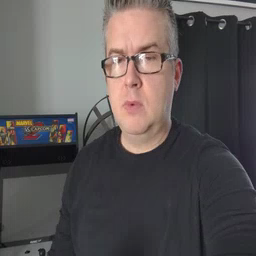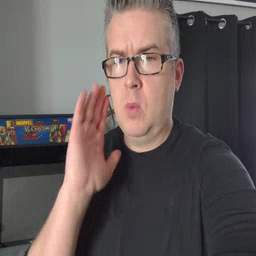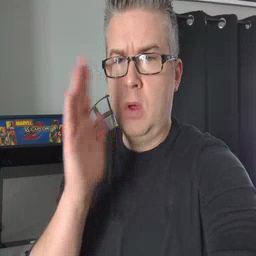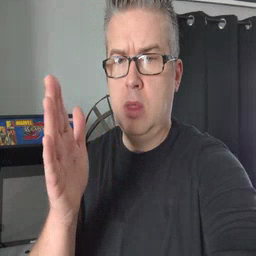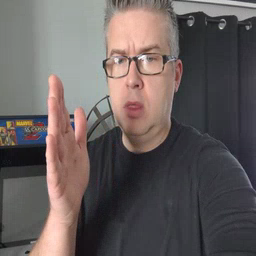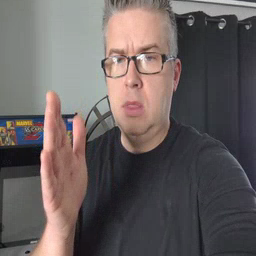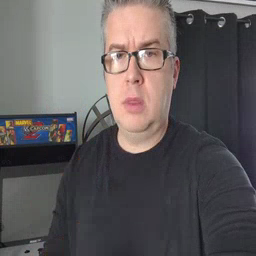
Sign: will